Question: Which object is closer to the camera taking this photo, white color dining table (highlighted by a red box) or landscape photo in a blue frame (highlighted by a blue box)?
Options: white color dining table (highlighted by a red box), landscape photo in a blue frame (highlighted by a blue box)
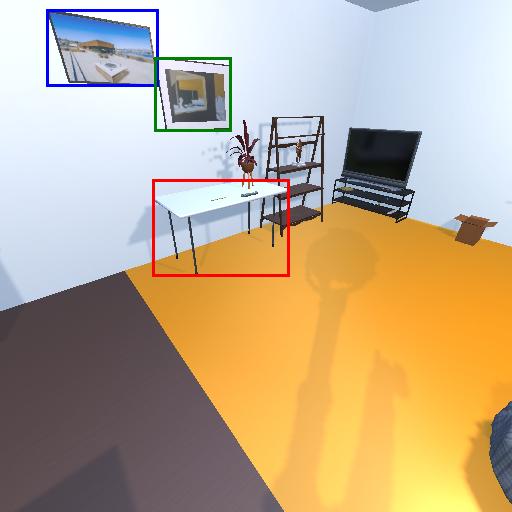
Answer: white color dining table (highlighted by a red box)